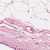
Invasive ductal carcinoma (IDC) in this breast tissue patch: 0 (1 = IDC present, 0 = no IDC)